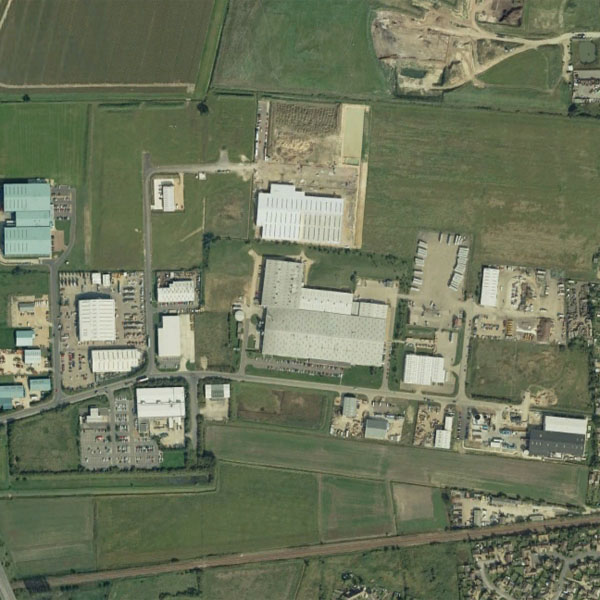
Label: Industrial